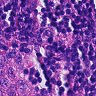
Metastatic tissue present: no